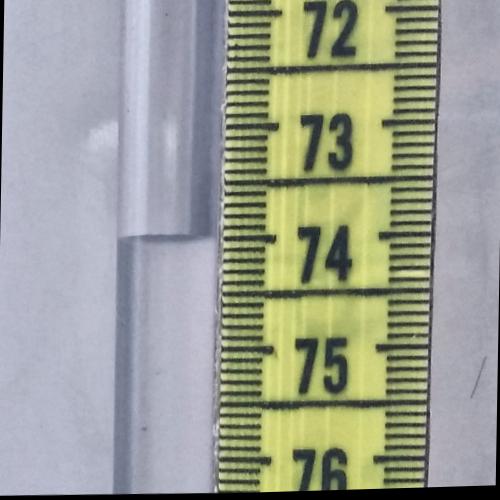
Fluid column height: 74.0 cm